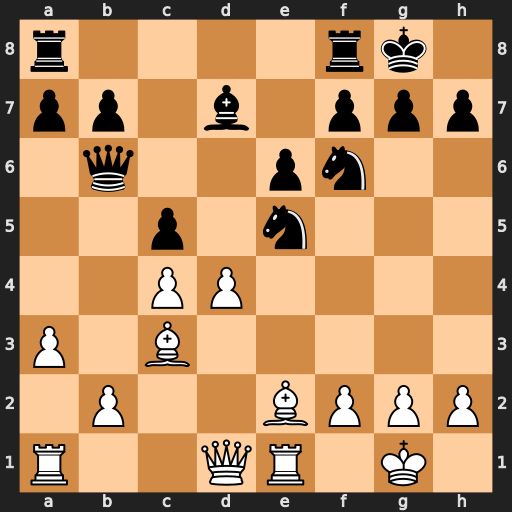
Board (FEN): r4rk1/pp1b1ppp/1q2pn2/2p1n3/2PP4/P1B5/1P2BPPP/R2QR1K1
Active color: w
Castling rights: -
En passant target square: -
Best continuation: dxe5 Ne4 Qxd7